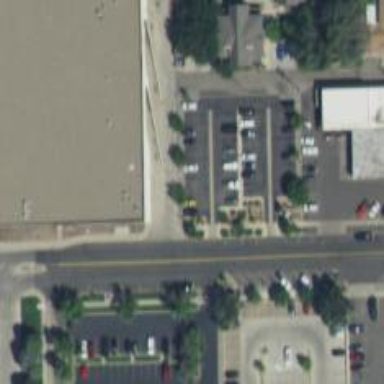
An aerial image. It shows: Parking space.